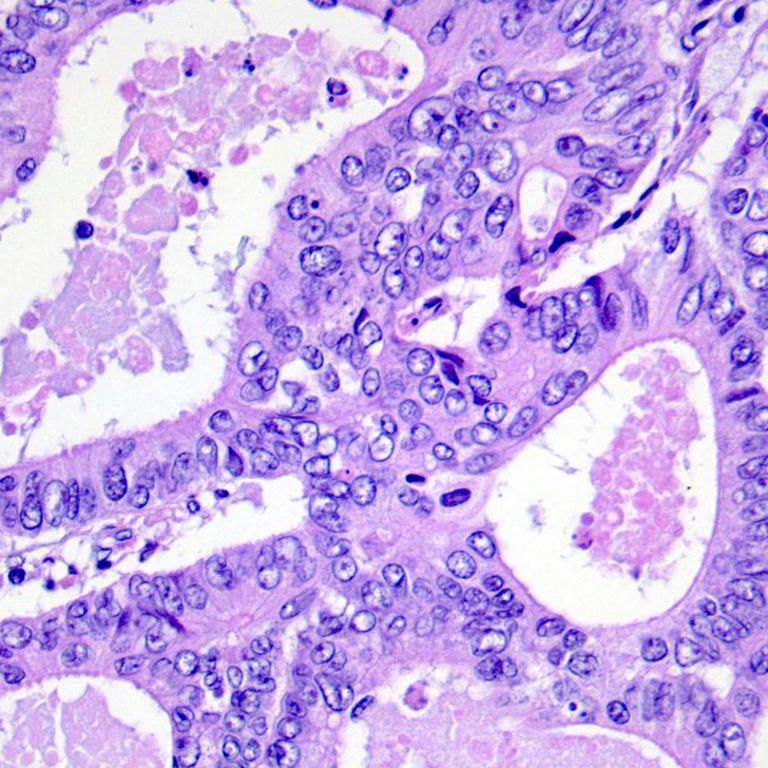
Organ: colon
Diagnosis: adenocarcinomas